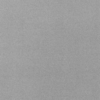
Label: dusty